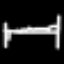
Label: bed